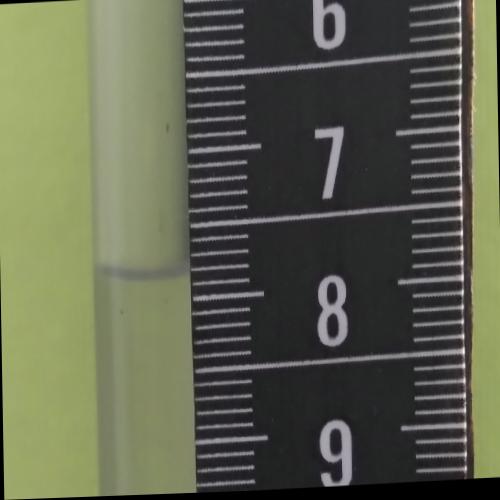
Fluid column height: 7.8 cm